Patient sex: M
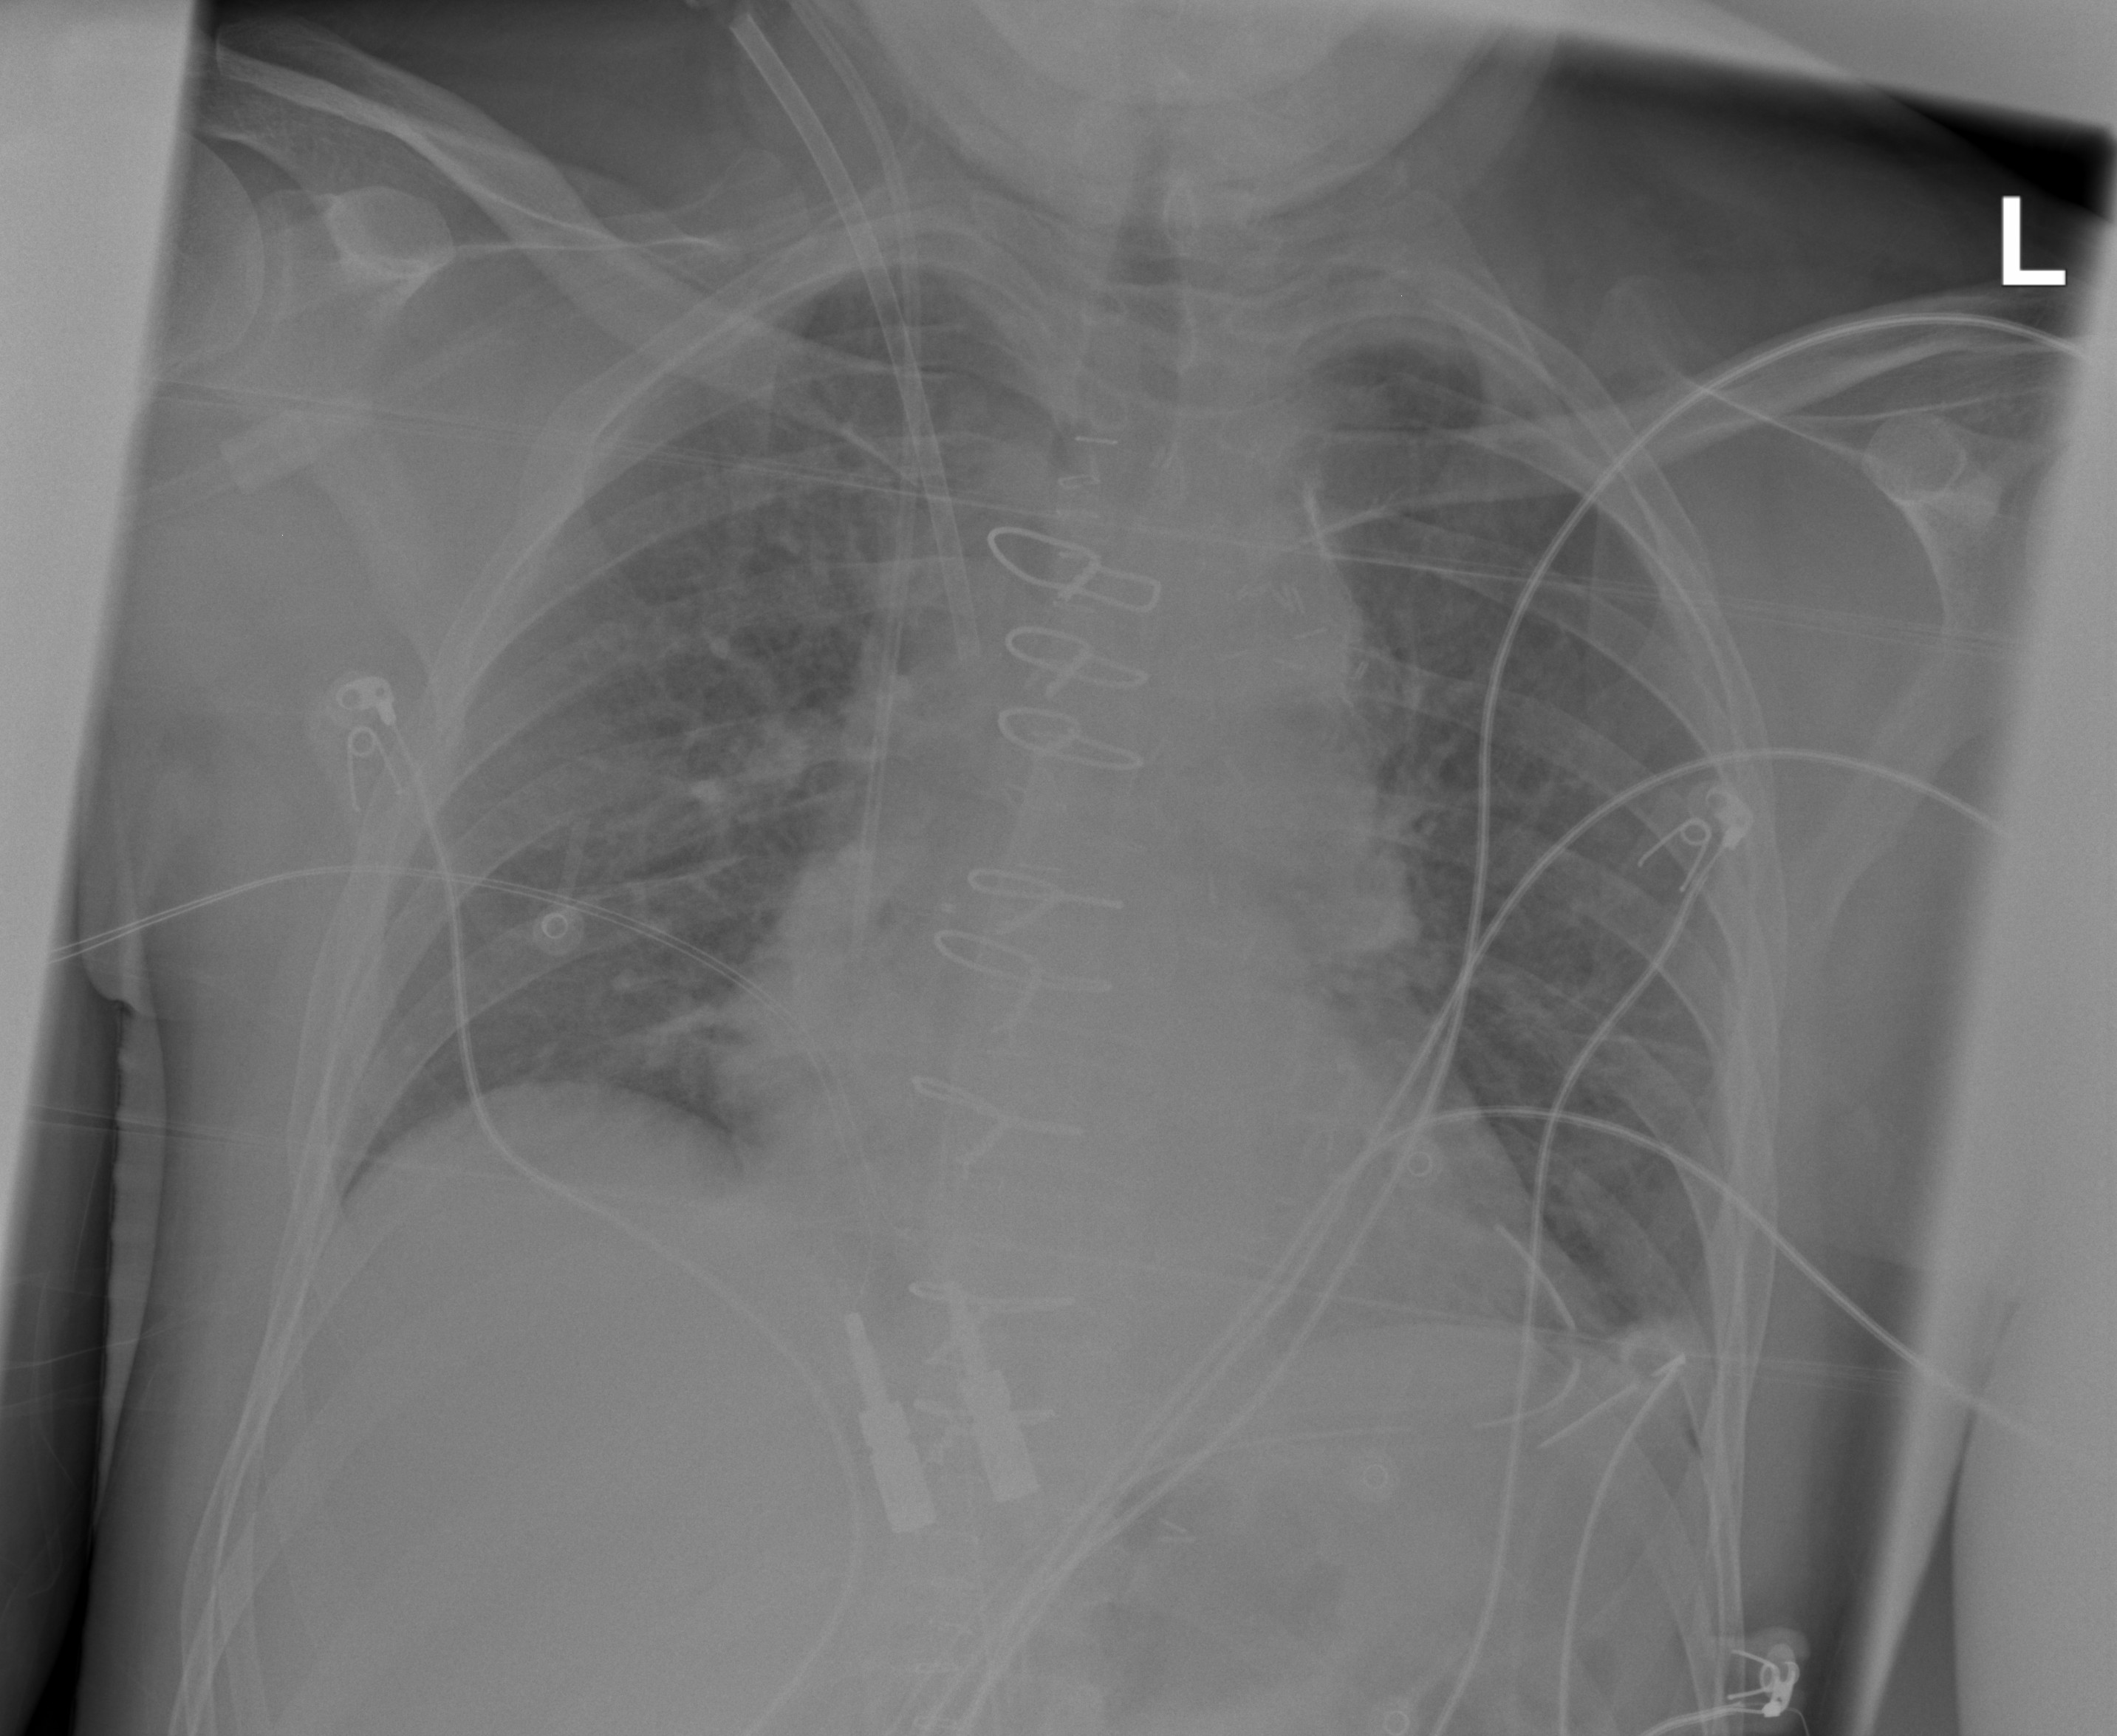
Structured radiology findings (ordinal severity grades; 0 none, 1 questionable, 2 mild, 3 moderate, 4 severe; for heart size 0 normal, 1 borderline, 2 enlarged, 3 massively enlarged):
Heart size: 0
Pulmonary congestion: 0
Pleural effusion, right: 0
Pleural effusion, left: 0
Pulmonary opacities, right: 0
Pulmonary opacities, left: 0
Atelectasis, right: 0
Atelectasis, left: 0